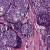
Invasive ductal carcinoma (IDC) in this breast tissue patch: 0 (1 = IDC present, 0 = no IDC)